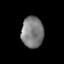
Tissue: lung
Cell type: Epithelial cells
Senescence score: 0.2128
Nuclear area (px): 675
Mean DAPI intensity: 125.627